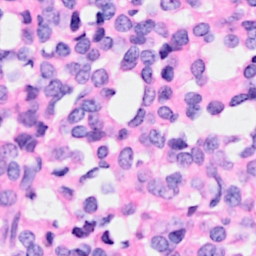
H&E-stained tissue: Breast